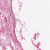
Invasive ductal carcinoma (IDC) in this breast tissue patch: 0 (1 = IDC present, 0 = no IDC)